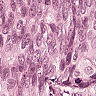
Metastatic tissue present: yes